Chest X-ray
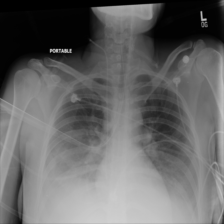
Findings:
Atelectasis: negative
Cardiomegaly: negative
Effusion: positive
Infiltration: negative
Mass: negative
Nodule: negative
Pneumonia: negative
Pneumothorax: negative
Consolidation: negative
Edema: negative
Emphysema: negative
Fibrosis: negative
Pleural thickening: negative
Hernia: negative